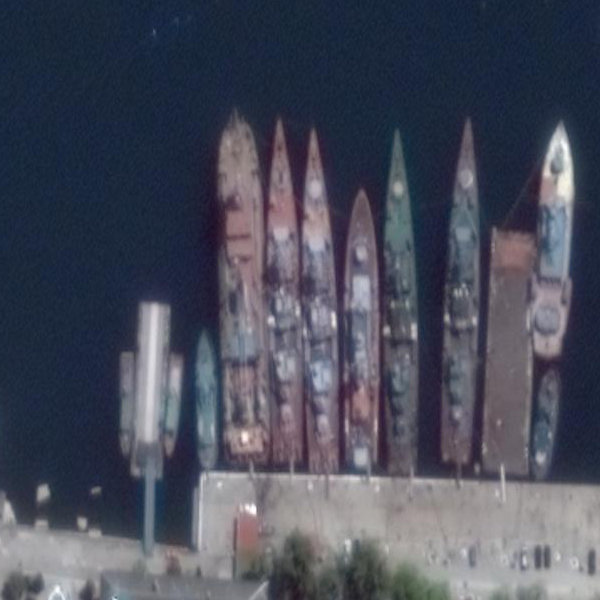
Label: cruiser